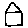
Label: house